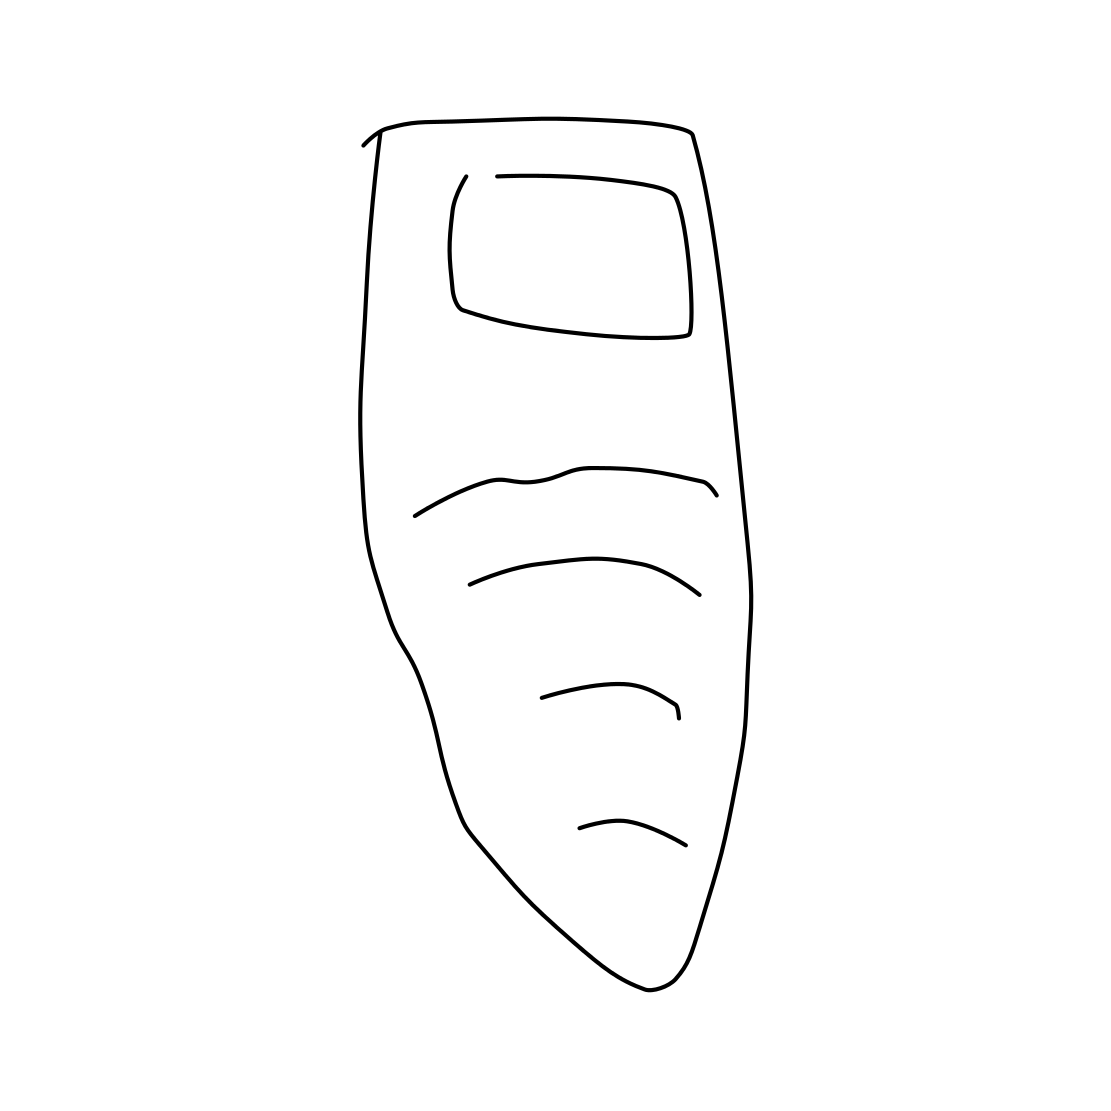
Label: shoe